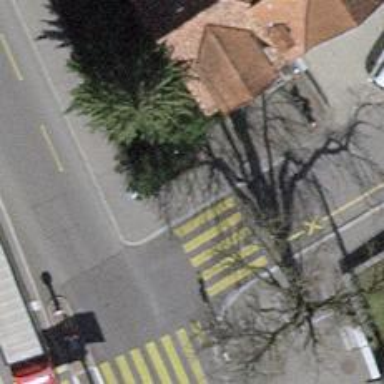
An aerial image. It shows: Kerb serving as barrier.